Question: I have a gif that i made in phototshop (a loading wheel) but i find that the way that i am using it (hiding and then displaying with css and over writing with javascript later on) is just too laggy to begin with, it really skips hard at the beginning. so i decided to cache the image before i call it. so this is how i did it:
'''
function preloadImages(array) {
for (var i = 0; i < array.length; i++) {
var img = new Image();
img.src = array[i];
preloadImages.list.push(img);
}
}
var imageURLs = [
"loading.gif"
];
'''
Which should work, if im not mistaken. But just in case i have also tried:
'''
loading = new Image(60,60)
loading.src = "images/loading.gif"
'''
which i pulled from a tutorial.
Now when I implement this(currently the first one) and then call the image normally later on, it seemingly runs faster and i can see it in my cache. however being the skeptic i am i decided to put in an image that i never use in the HTML and see if it gets cached(as it should) but then never call it. so heres my new JS:
'''
function preloadImages(array) {
for (var i = 0; i < array.length; i++) {
var img = new Image();
img.src = array[i];
preloadImages.list.push(img);
}
}
var imageURLs = [
"loading.gif",
"today.gif"
];
'''
Notice i added in 'today.gif' Now, if my understanding of caching is correct, this image should now be cached even though i never call it in my "raw" HTML correct? well its not. which makes me wonder if the loading gif was even cached or if my browser just decided to cooperate for a bit. any ideas? heres what the cache look like on reload after a fresh clear with the second javascript snippet in use:

so the questions here are: Is it working even though the cache says it's not? Am i imagining things? Am i doing this correct/is my understanding of local cache correct? If not, could someone explain to me where im going wrong? cheers.
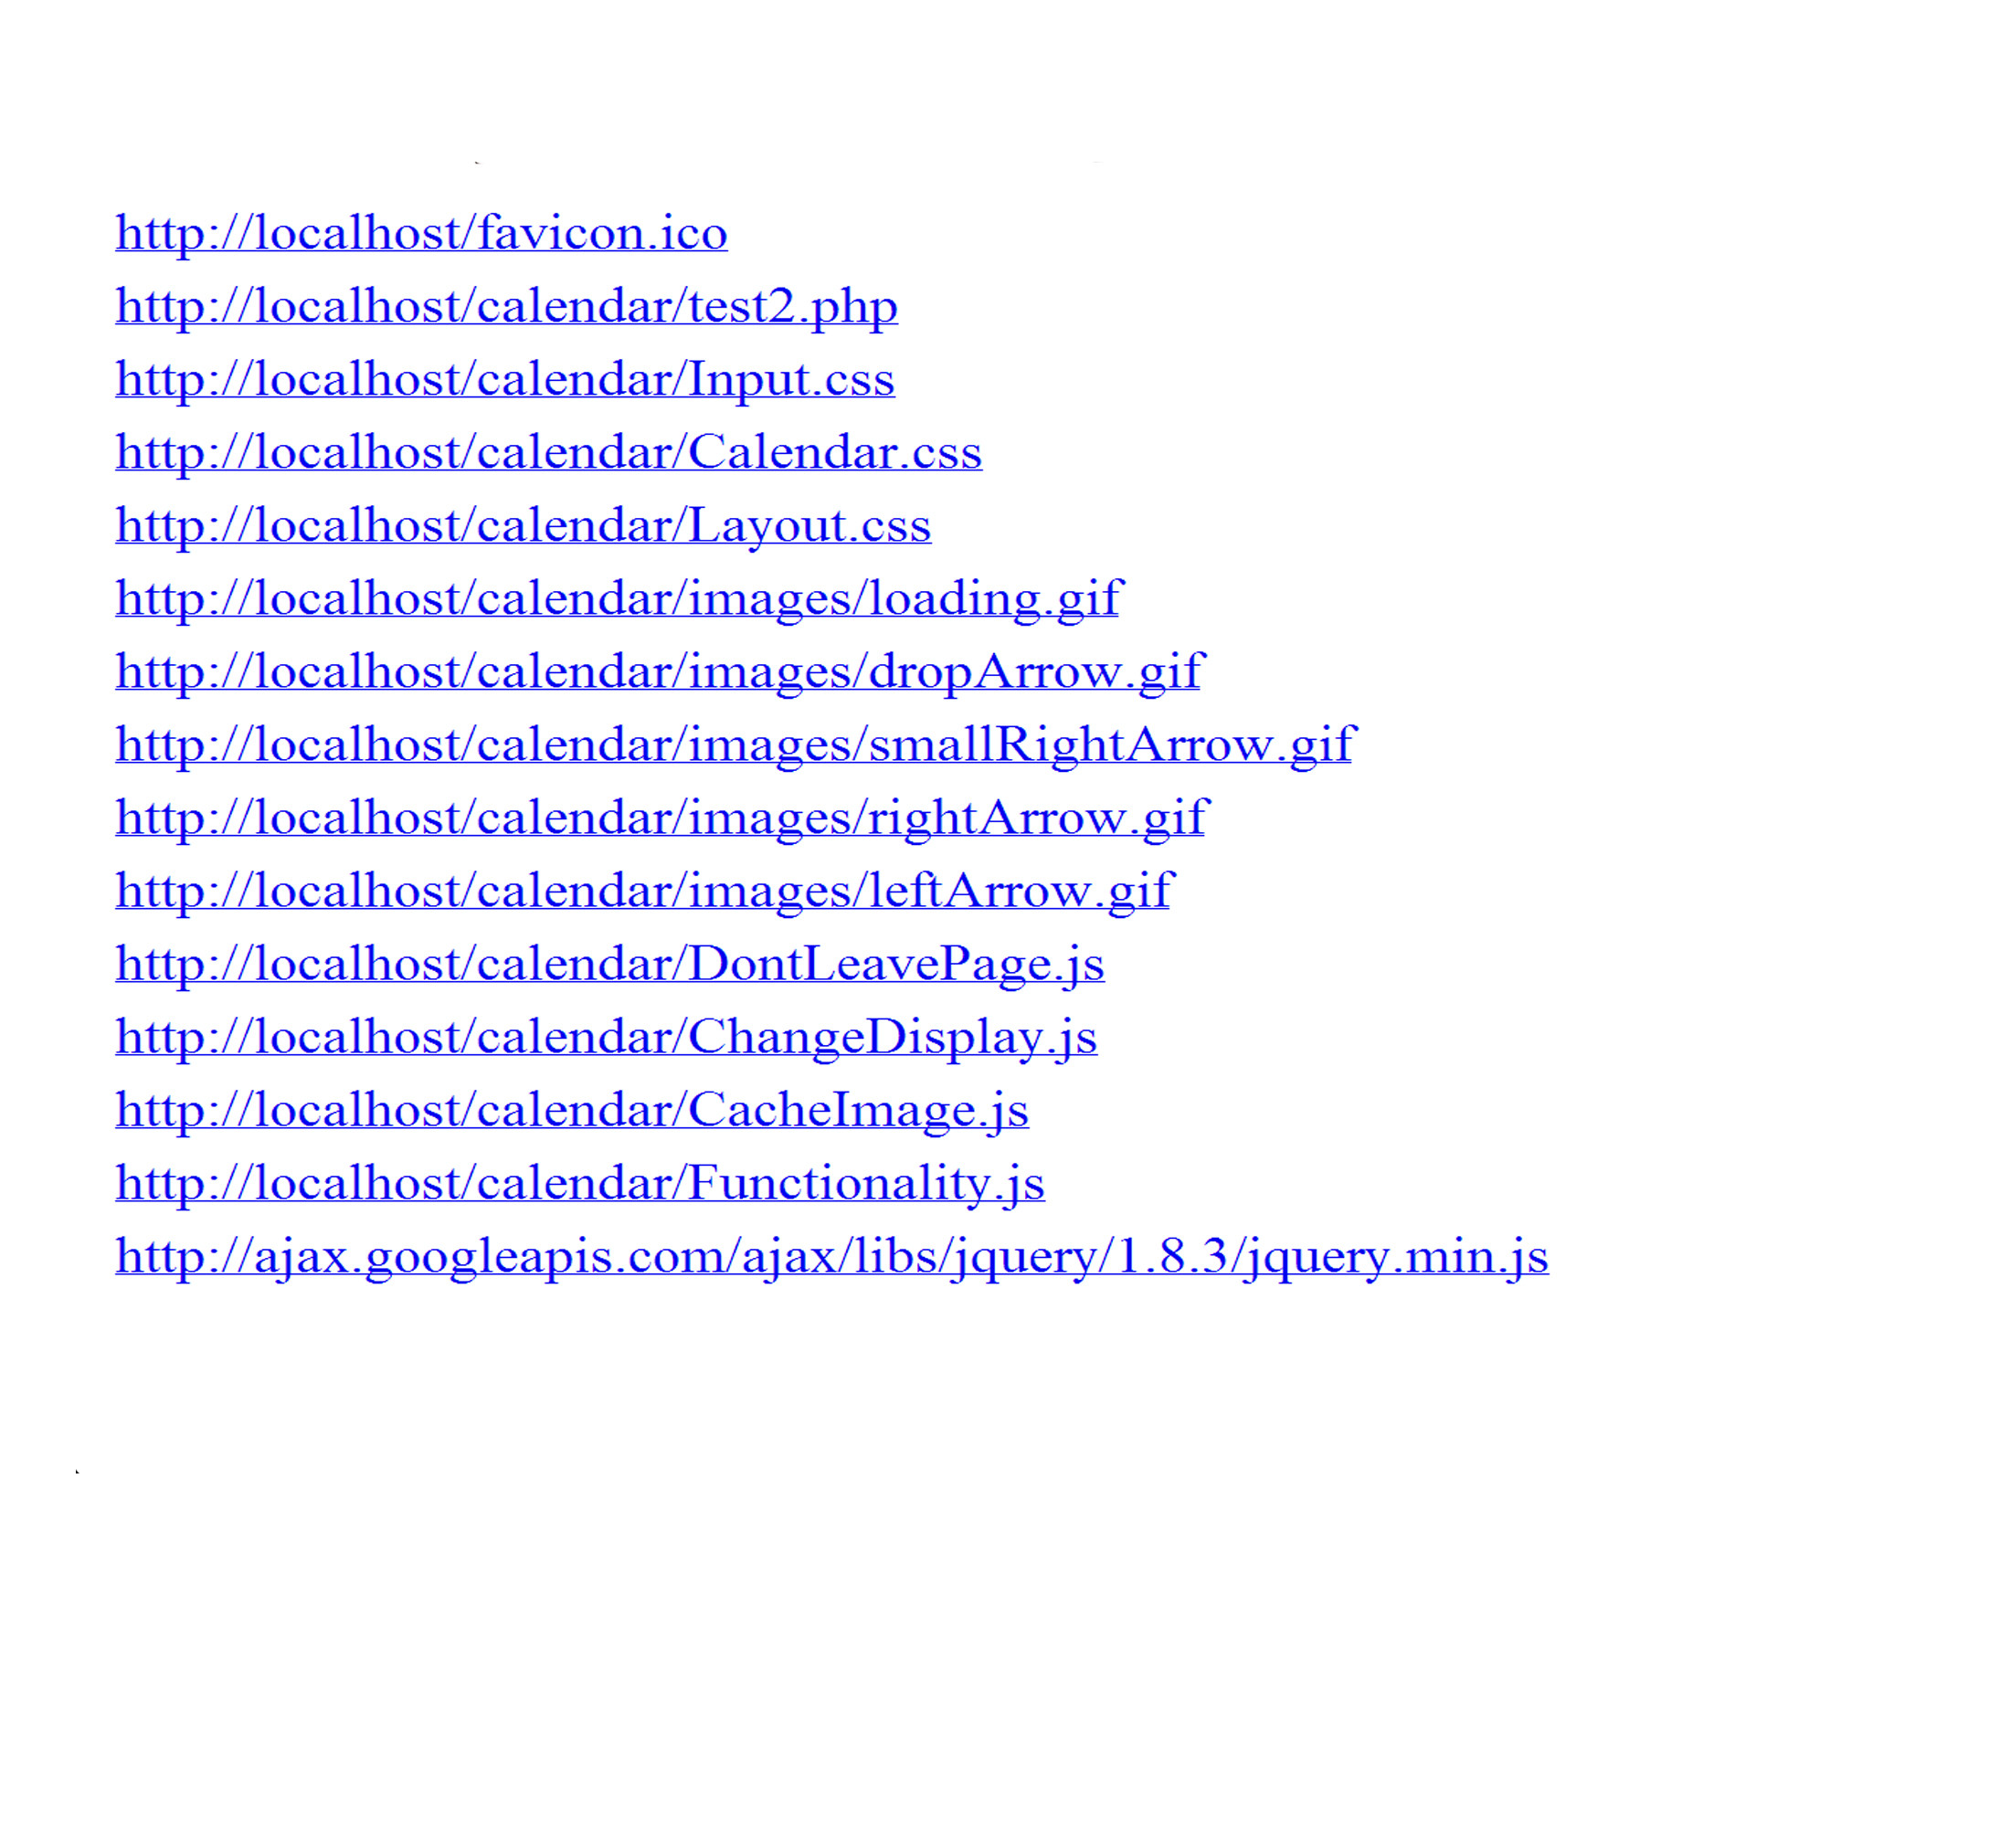
Answer: The function you define expects an array as an argument.
Try 'preloadImages(["images/loading.gif", "images/today.gif"]);'. Currently you're missing closing quotes and not passing an array, but rather two separate strings as arguments.